Aerial crown-view tile of a tropical tree (Barro Colorado Island, Panama), acquired 20250512:
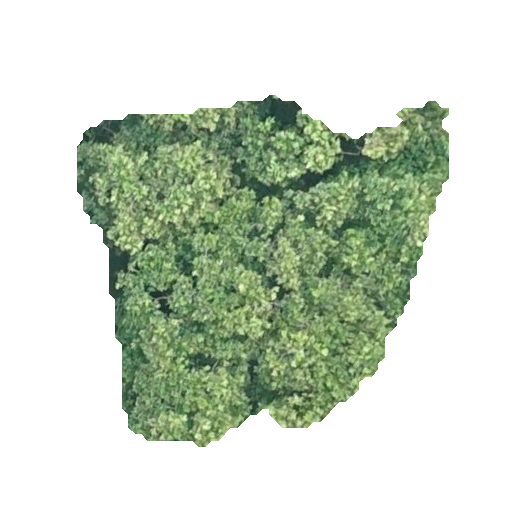
Species: Anacardium excelsum
GBIF accepted scientific name: Anacardium excelsum
Crown area: 137.851 m²